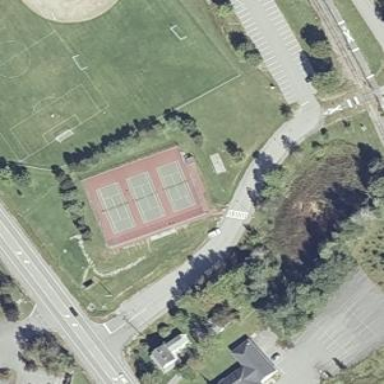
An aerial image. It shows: Tennis court on pitch designated for leisure land.